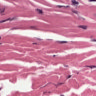
Metastatic tissue present: no